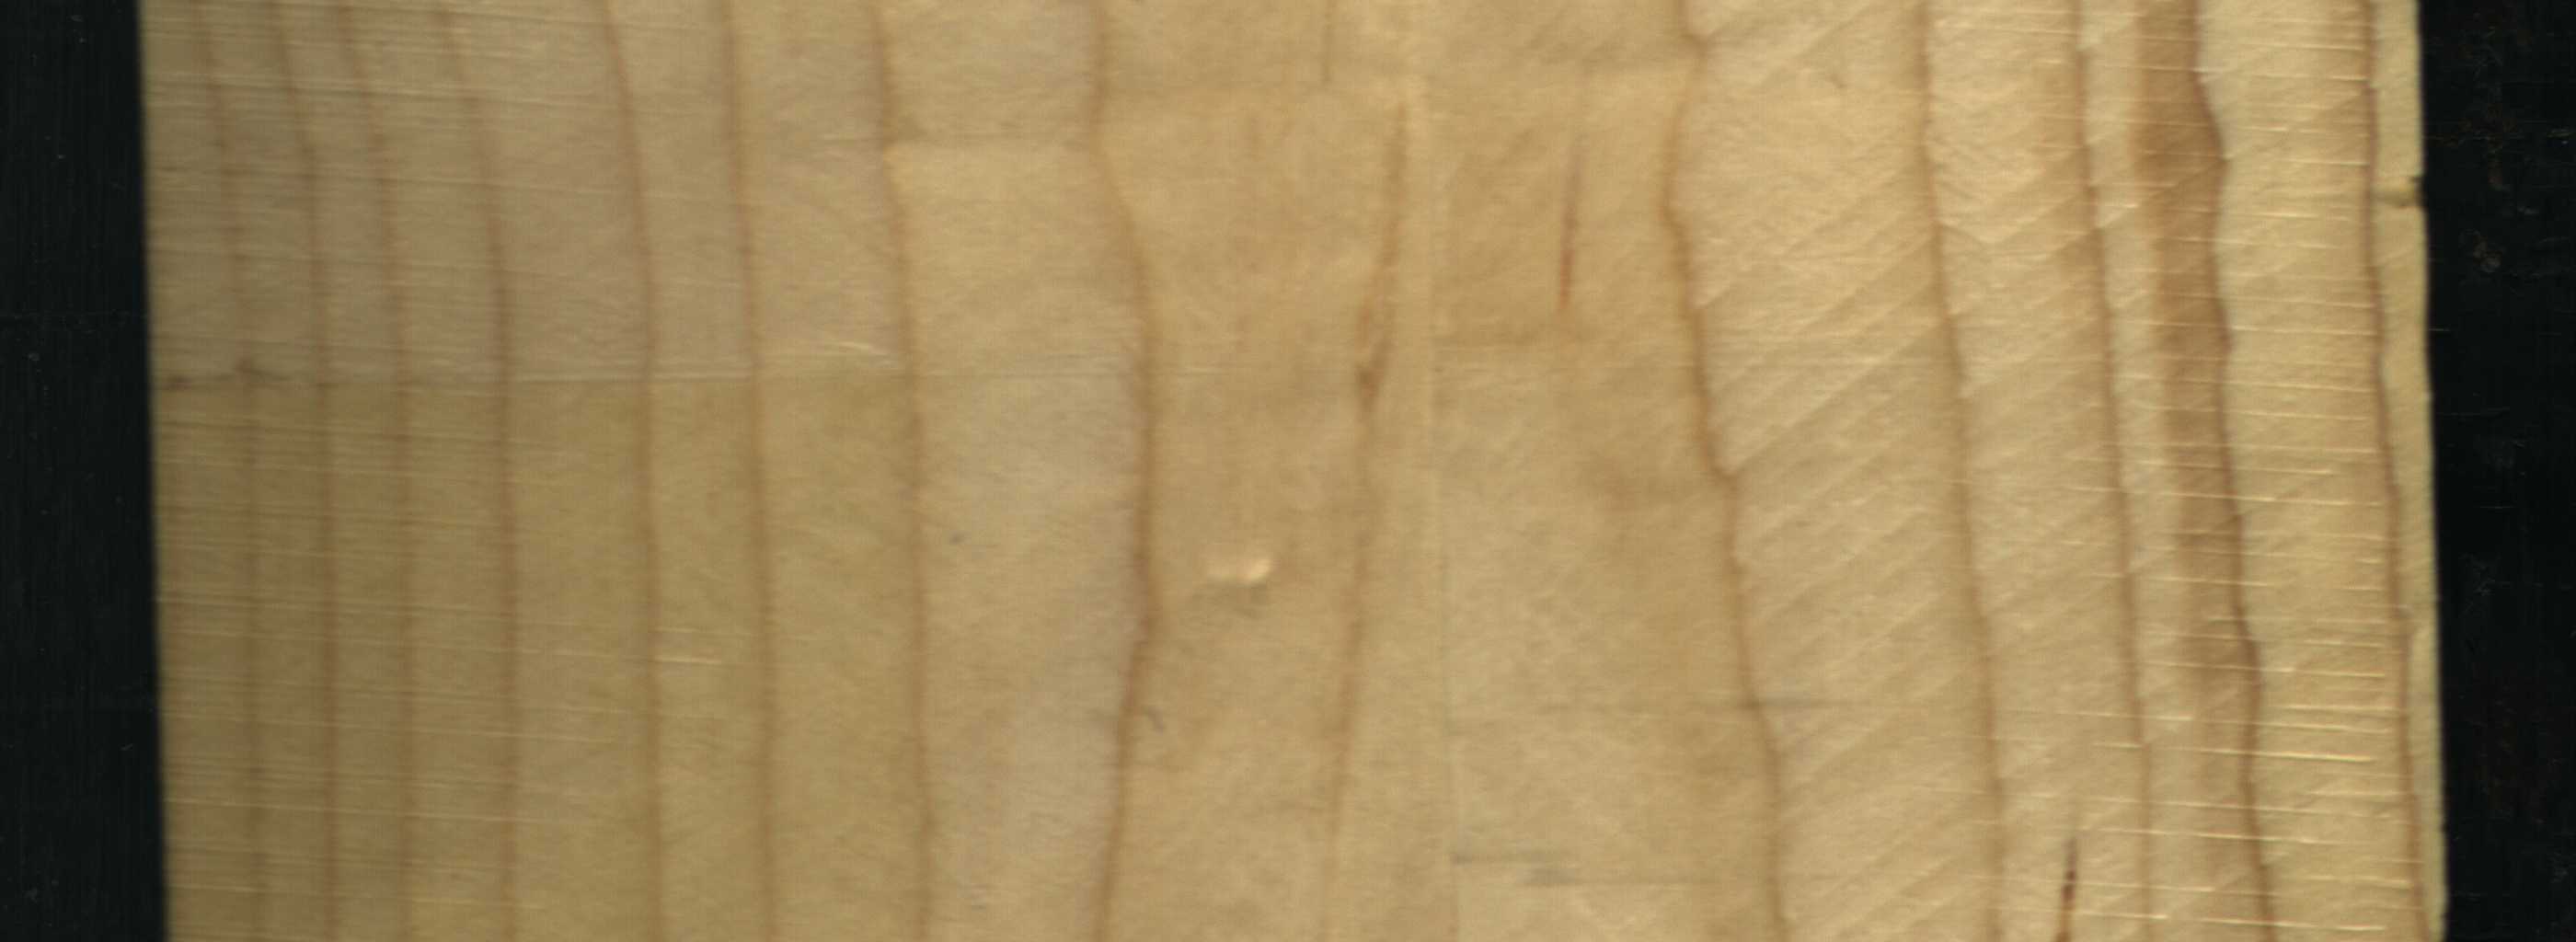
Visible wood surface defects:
resin